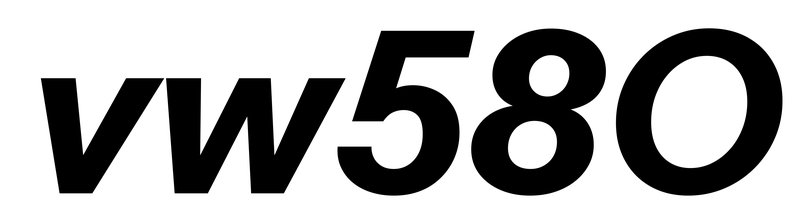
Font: InstrumentSans-Italic_Bold_Italic